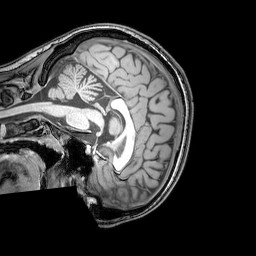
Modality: T1w
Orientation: sagittal
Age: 20
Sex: female
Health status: healthy
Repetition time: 0.081 s
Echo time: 0.037 s